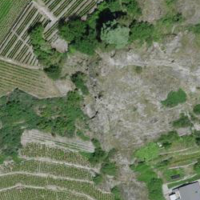
EUNIS habitat code: 55
Species observed at this site:
Opuntia humifusa